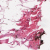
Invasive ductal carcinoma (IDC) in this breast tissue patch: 0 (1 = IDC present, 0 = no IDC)